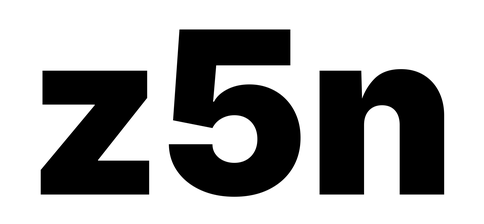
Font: Inter_Black